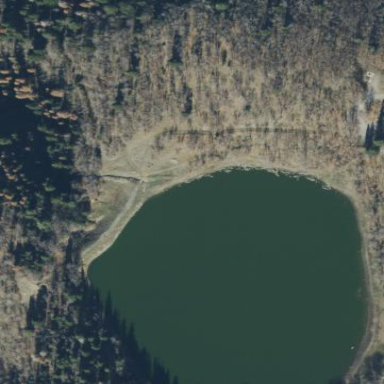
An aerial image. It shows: Reservoir of natural water.